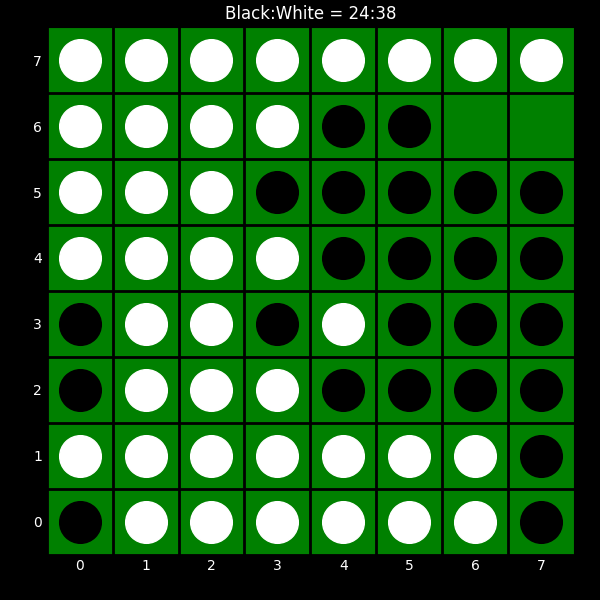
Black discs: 24
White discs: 38